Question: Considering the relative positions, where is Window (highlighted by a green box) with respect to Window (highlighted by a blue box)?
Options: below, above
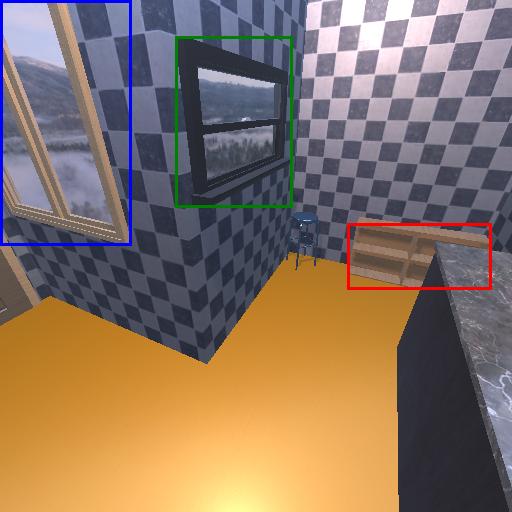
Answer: below